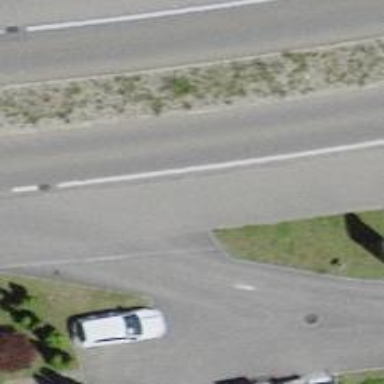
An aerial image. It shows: Primary highway with cycle track.